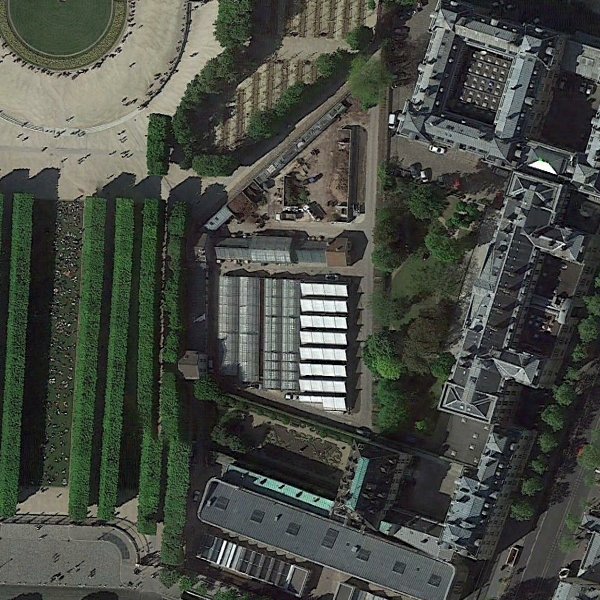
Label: School